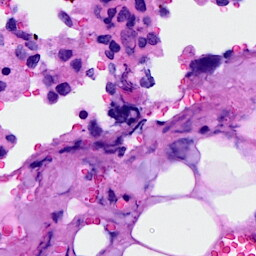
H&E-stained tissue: Breast